Question: Edit: I have tried this on multiple APIs and also an actual android device and it still crashes on save.
I'm developing a contact based app on android using Tools for Apache Cordova for Visual Studio and the cordova contacts plugin (v2.13). I can currently save and retrieve contacts but I cannot UPDATE a contact. I am using the genymotion emulator. and the .
You are supposed to be able to update a contact by passing in the a contact ID that already exists.
I have the contact object and all the fields are being populated but the app just crashes with no error messages when I try to save it.
I am aware this WAS an issue in contacts v1.3 and lower but it has been marked as resolved on their issues list.
<URL>
Here is a screenshot of my object and also the full AngularJS code

'''
droidSync.controller('managerController', function ($scope) {
//Initialize model
$scope.contact = {};
// Create a new contact
$scope.createContact = function () {
// Contact Object
contact = navigator.contacts.create();
$scope.saveContact();
};
// Pick Contact from Device
$scope.editContact = function () {
contact = navigator.contacts.pickContact(function(contact){
console.log(contact);
//This only updates the text fields. It does not actually assign new values to the object
$scope.$apply(function () {
$scope.contact.firstName = contact.name.givenName;
$scope.contact.lastName = contact.name.familyName;
$scope.contact.mobileNo = contact.phoneNumbers[0].value;
$scope.contact.homeNo = contact.phoneNumbers[1].value;
$scope.contact.email = contact.emails[0].value;
$scope.contact.id = contact.id;
});
})
};
// Delete Contact from Device
$scope.deleteContact = function () {
//Delete Function Here
};
$scope.saveContact = function () {
var contact = navigator.contacts.create();
if ($scope.contact.id !== "undefined") {
contact.id = $scope.contact.id;
}
// Display Name and Email
contact.displayName = $scope.contact.firstName;
contact.nickname = $scope.contact.lastName;
var emails = [];
emails[0] = new ContactField('work', $scope.contact.email, true)
contact.emails = emails;
// Phone Numbers
var phoneNumbers = [];
phoneNumbers[0] = new ContactField('mobile', $scope.contact.mobileNo, true); // preferred number
phoneNumbers[1] = new ContactField('home', $scope.contact.homeNo, false);
contact.phoneNumbers = phoneNumbers;
// Names
var name = new ContactName();
name.givenName = $scope.contact.firstName;
name.familyName = $scope.contact.lastName;
contact.name = name;
// save to device
contact.save();
}
});
droidSync.controller('settingsController', function ($scope) {
});
'''
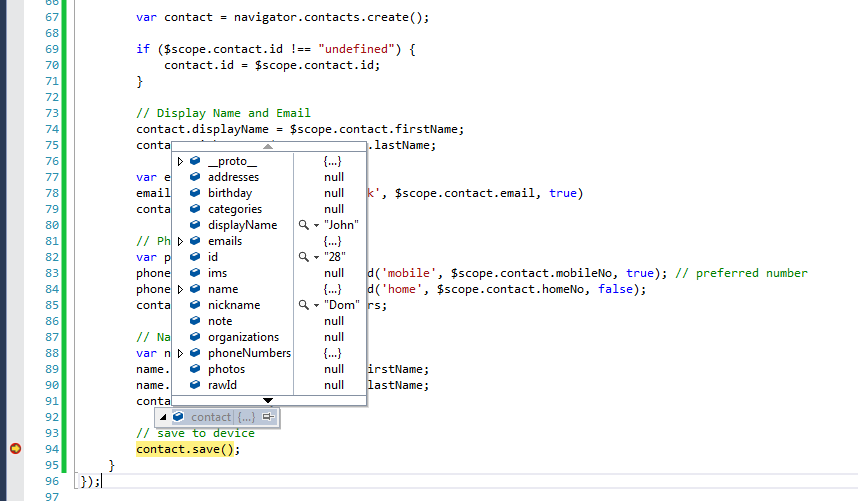
Answer: Well turns out it was the main scripts file being loaded in the wrong place... I had it referenced in the '<head>' tag and it needed to go in where the cordova references go at the end of the '<body>'
'''
<!-- DroidSync references -->
<!-- WHERE IT WAS -->
<link href="css/index.css" rel="stylesheet" />
<link href="css/ionicons.css" rel="stylesheet" />
<link href="Content/ionic.css" rel="stylesheet">
</head>
'''
'''
<!-- Cordova reference, this is added to your app when it's built. -->
<script src="app/scripts.js"></script> <!-- wHERE IT WAS SUPPOSED TO GO -->
<script src="cordova.js"></script>
<script src="scripts/platformOverrides.js"></script>
<script src="scripts/index.js"></script>
'''